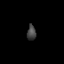
Tissue: lung
Cell type: Myeloid cells
Senescence score: 0.2188
Nuclear area (px): 136
Mean DAPI intensity: 65.574